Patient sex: M
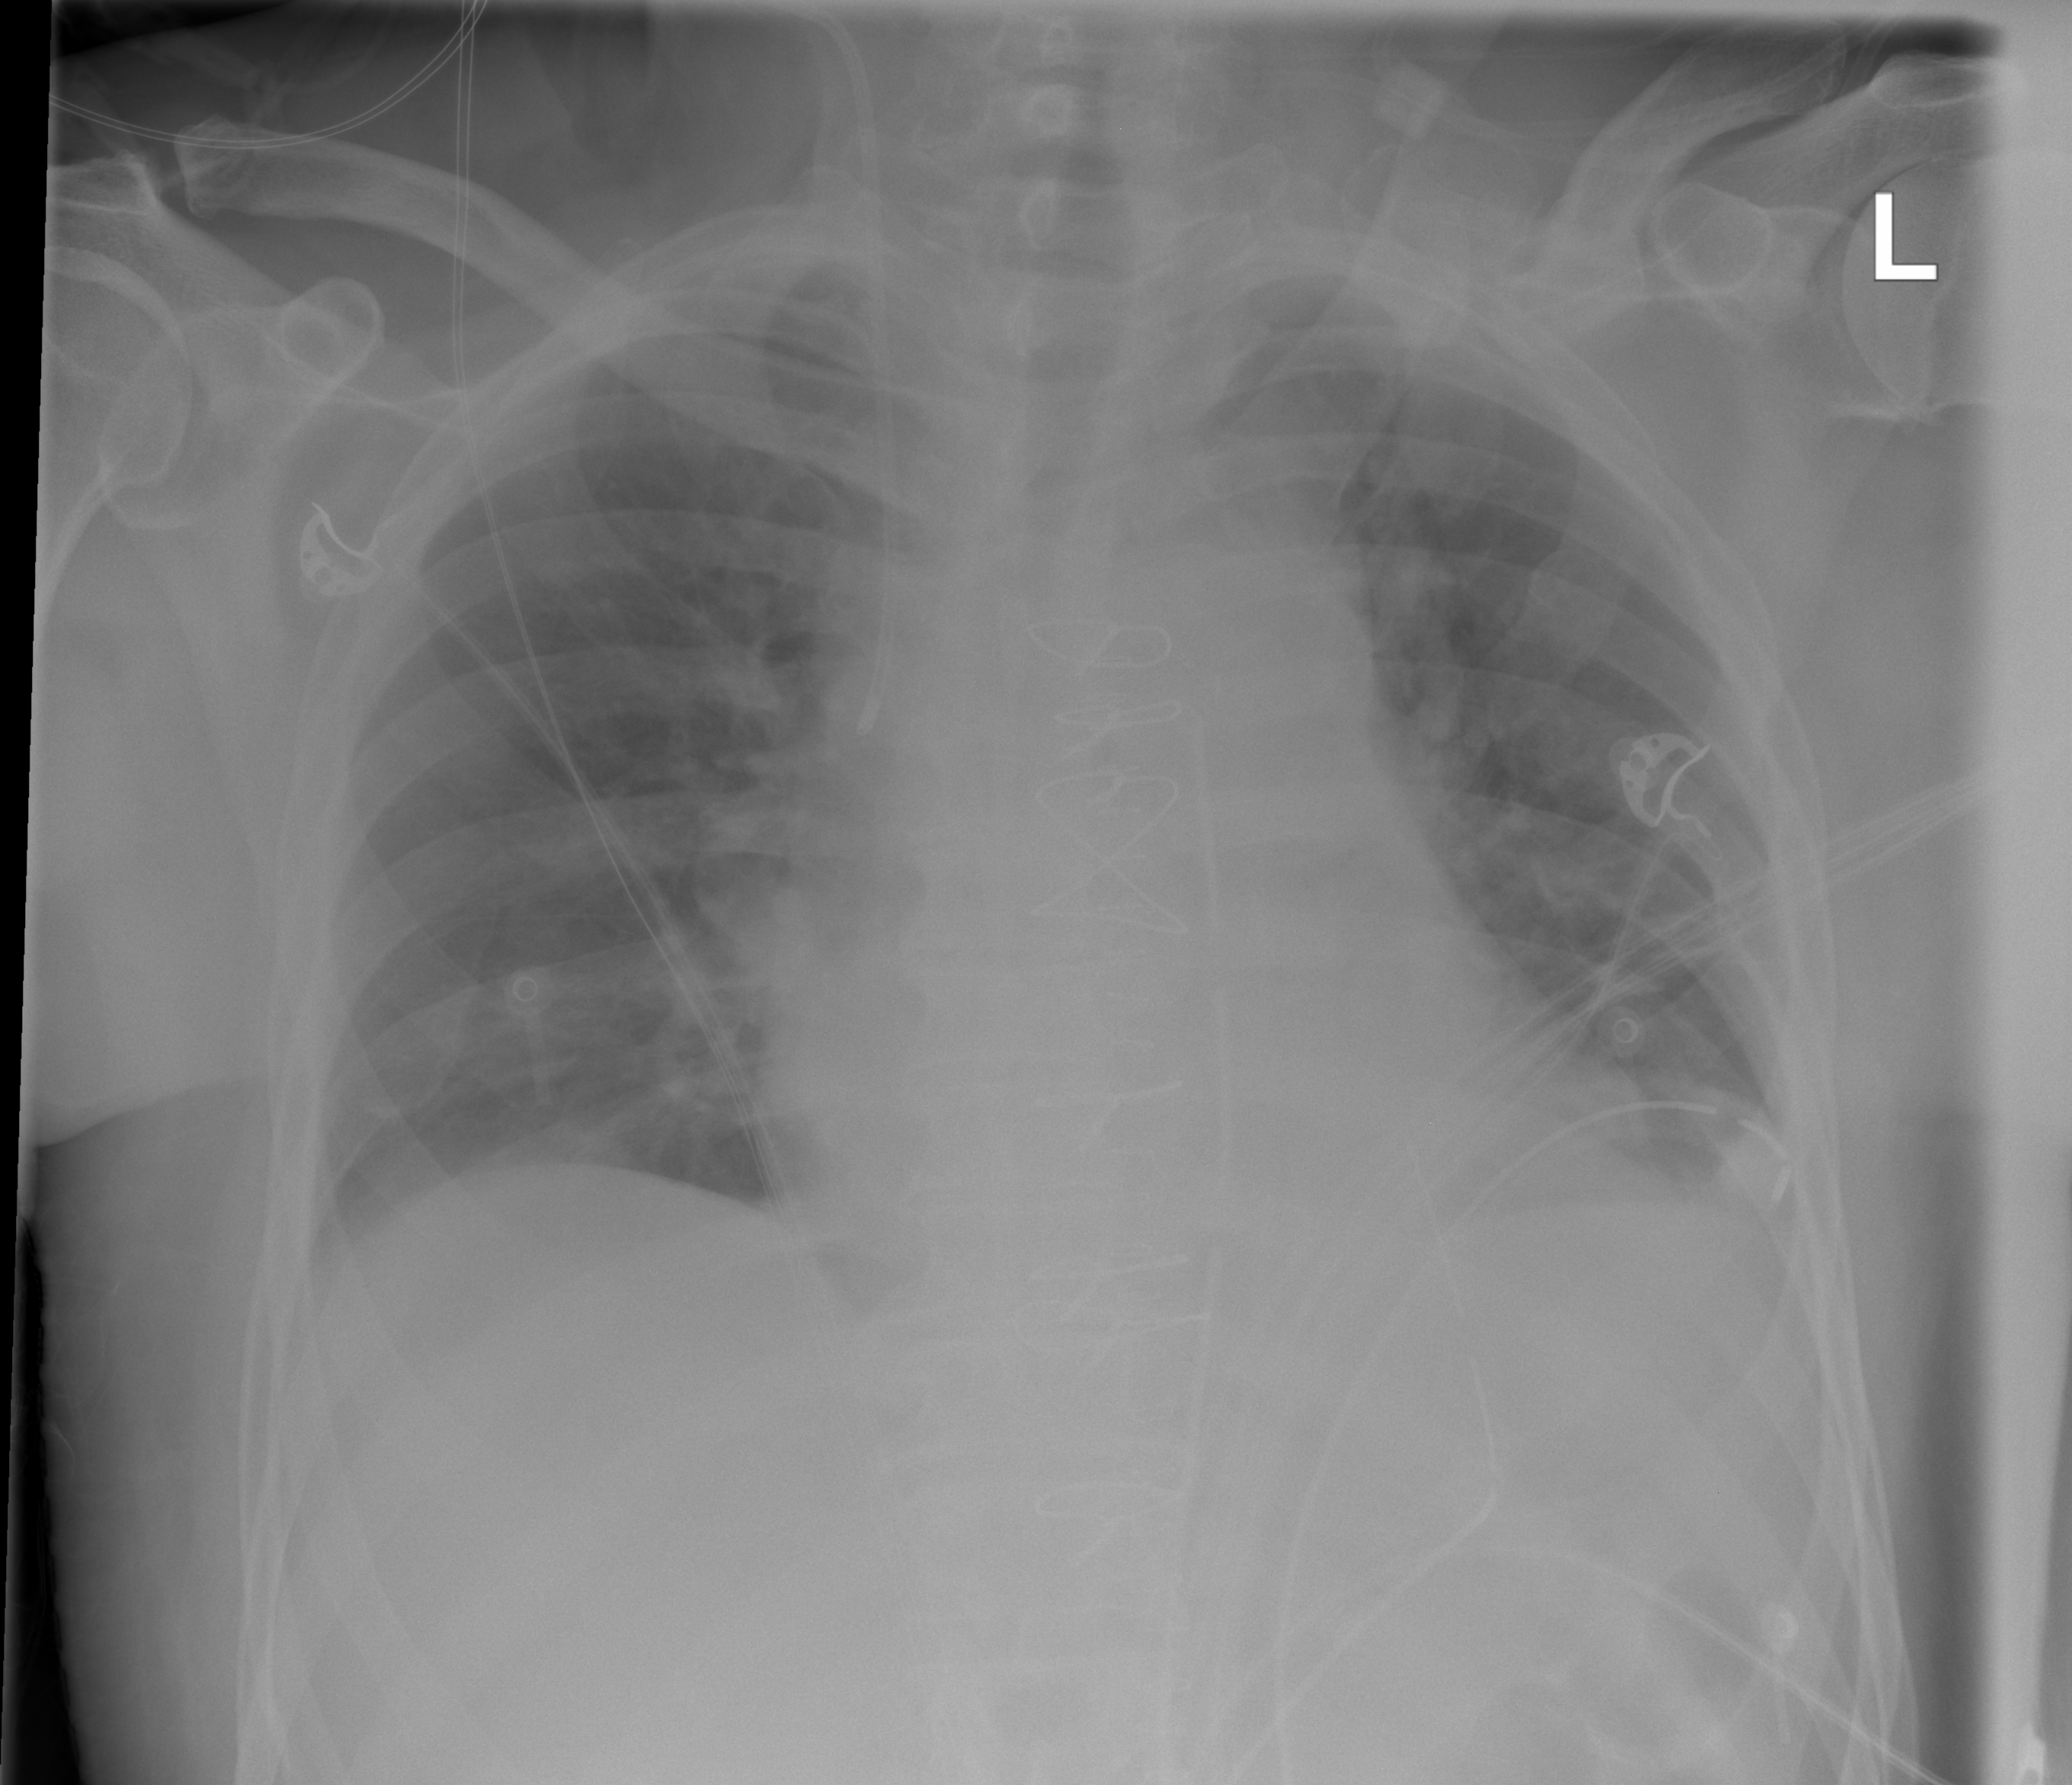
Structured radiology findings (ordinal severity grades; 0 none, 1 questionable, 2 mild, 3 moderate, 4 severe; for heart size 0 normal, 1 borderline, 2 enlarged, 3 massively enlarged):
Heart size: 0
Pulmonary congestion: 0
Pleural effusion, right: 0
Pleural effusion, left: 1
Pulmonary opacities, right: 0
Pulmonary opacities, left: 0
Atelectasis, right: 0
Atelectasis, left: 2